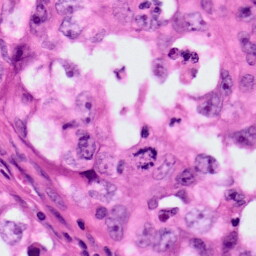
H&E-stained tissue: Lung